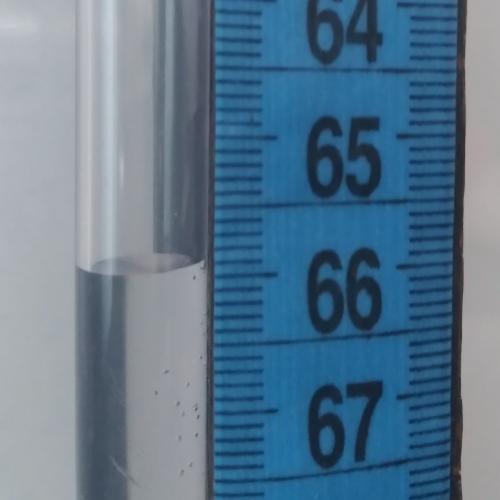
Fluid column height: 65.9 cm